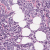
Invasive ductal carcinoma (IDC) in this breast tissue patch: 1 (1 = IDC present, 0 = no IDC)